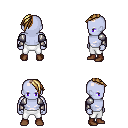
a pixel art fantasy rpg character, male body template, dark elf, purple skin, steel arm armor, white pants, blonde long mohawk hairstyle, brown shoes, four views (front, back, left, right), 2x2 character sprite sheet, small pixel art, hard edges, no anti-aliasing